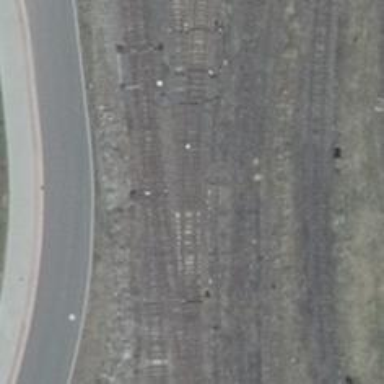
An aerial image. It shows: Railway switch.